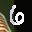
Label: 6